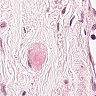
Metastatic tissue present: no